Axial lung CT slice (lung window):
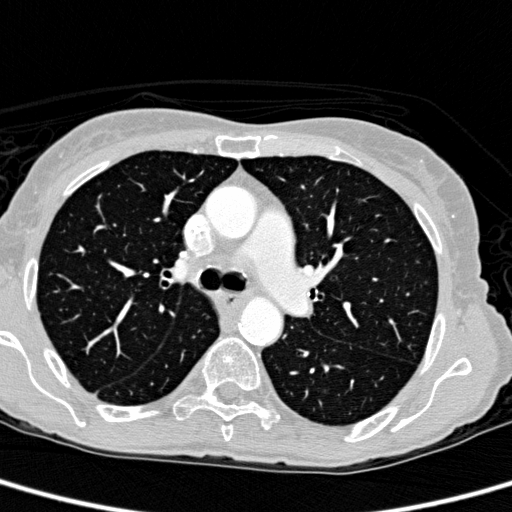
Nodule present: no